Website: crate-barrel
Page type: cart
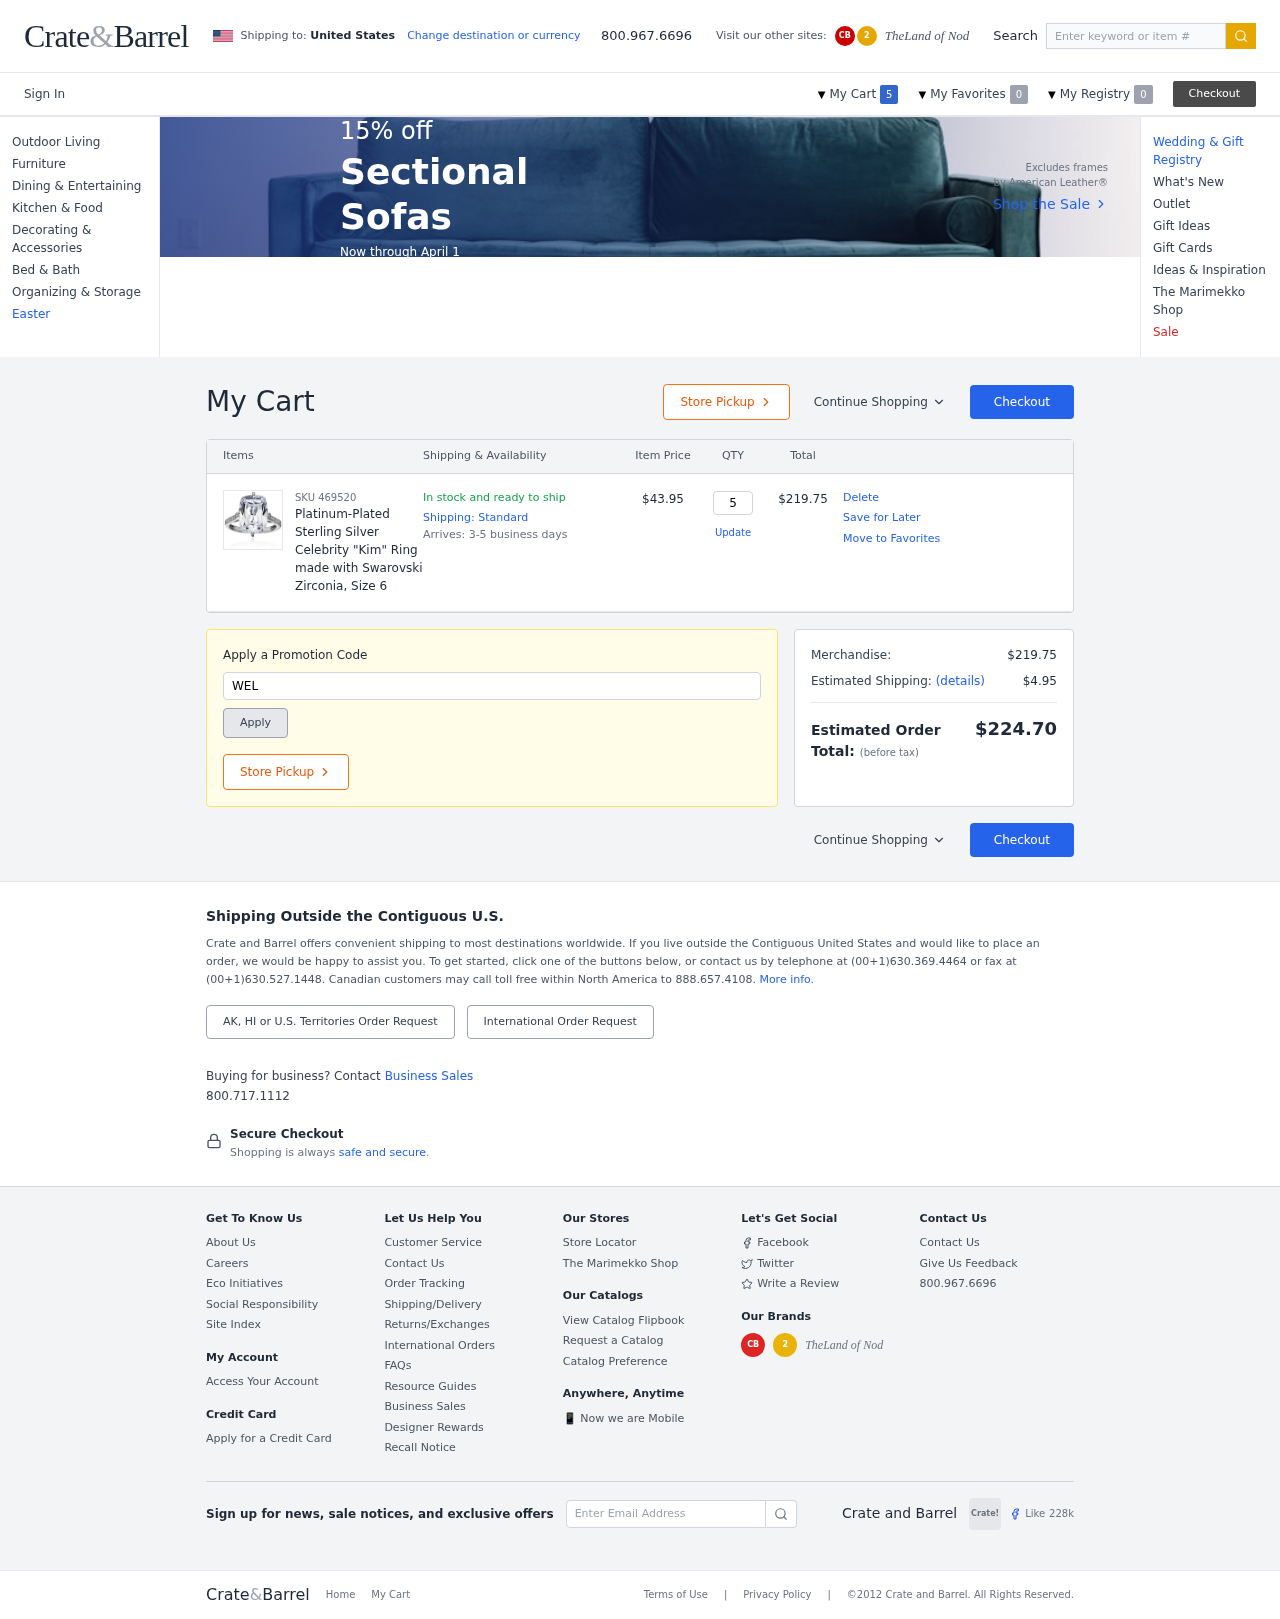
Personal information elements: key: PII_PROMO_CODE
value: WELCOME34
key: PII_COUNTRY
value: United States
Product elements: key: PRODUCT1_NAME
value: Platinum-Plated Sterling Silver Celebrity "Kim" Ring made with Swarovski Zirconia, Size 6
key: PRODUCT1_PRICE
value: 43.95
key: PRODUCT1_QUANTITY
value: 5
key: PRODUCT1_SKU
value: SKU 469520
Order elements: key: ORDER_NUM_ITEMS
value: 5
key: ORDER_ITEM_TOTAL
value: $219.75
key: ORDER_SUBTOTAL
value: $219.75
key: ORDER_SHIPPING_COST
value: $4.95
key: ORDER_TOTAL
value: $224.70
Search elements: key: HEADER_SEARCH
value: Enter keyword or item #